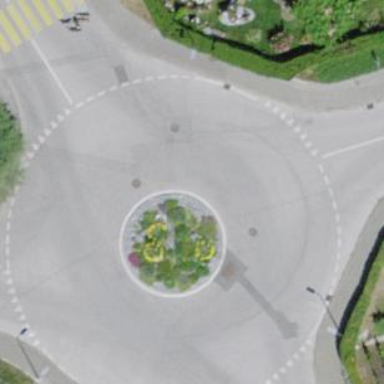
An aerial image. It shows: Asphalt road in residential area leading to roundabout.